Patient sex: F
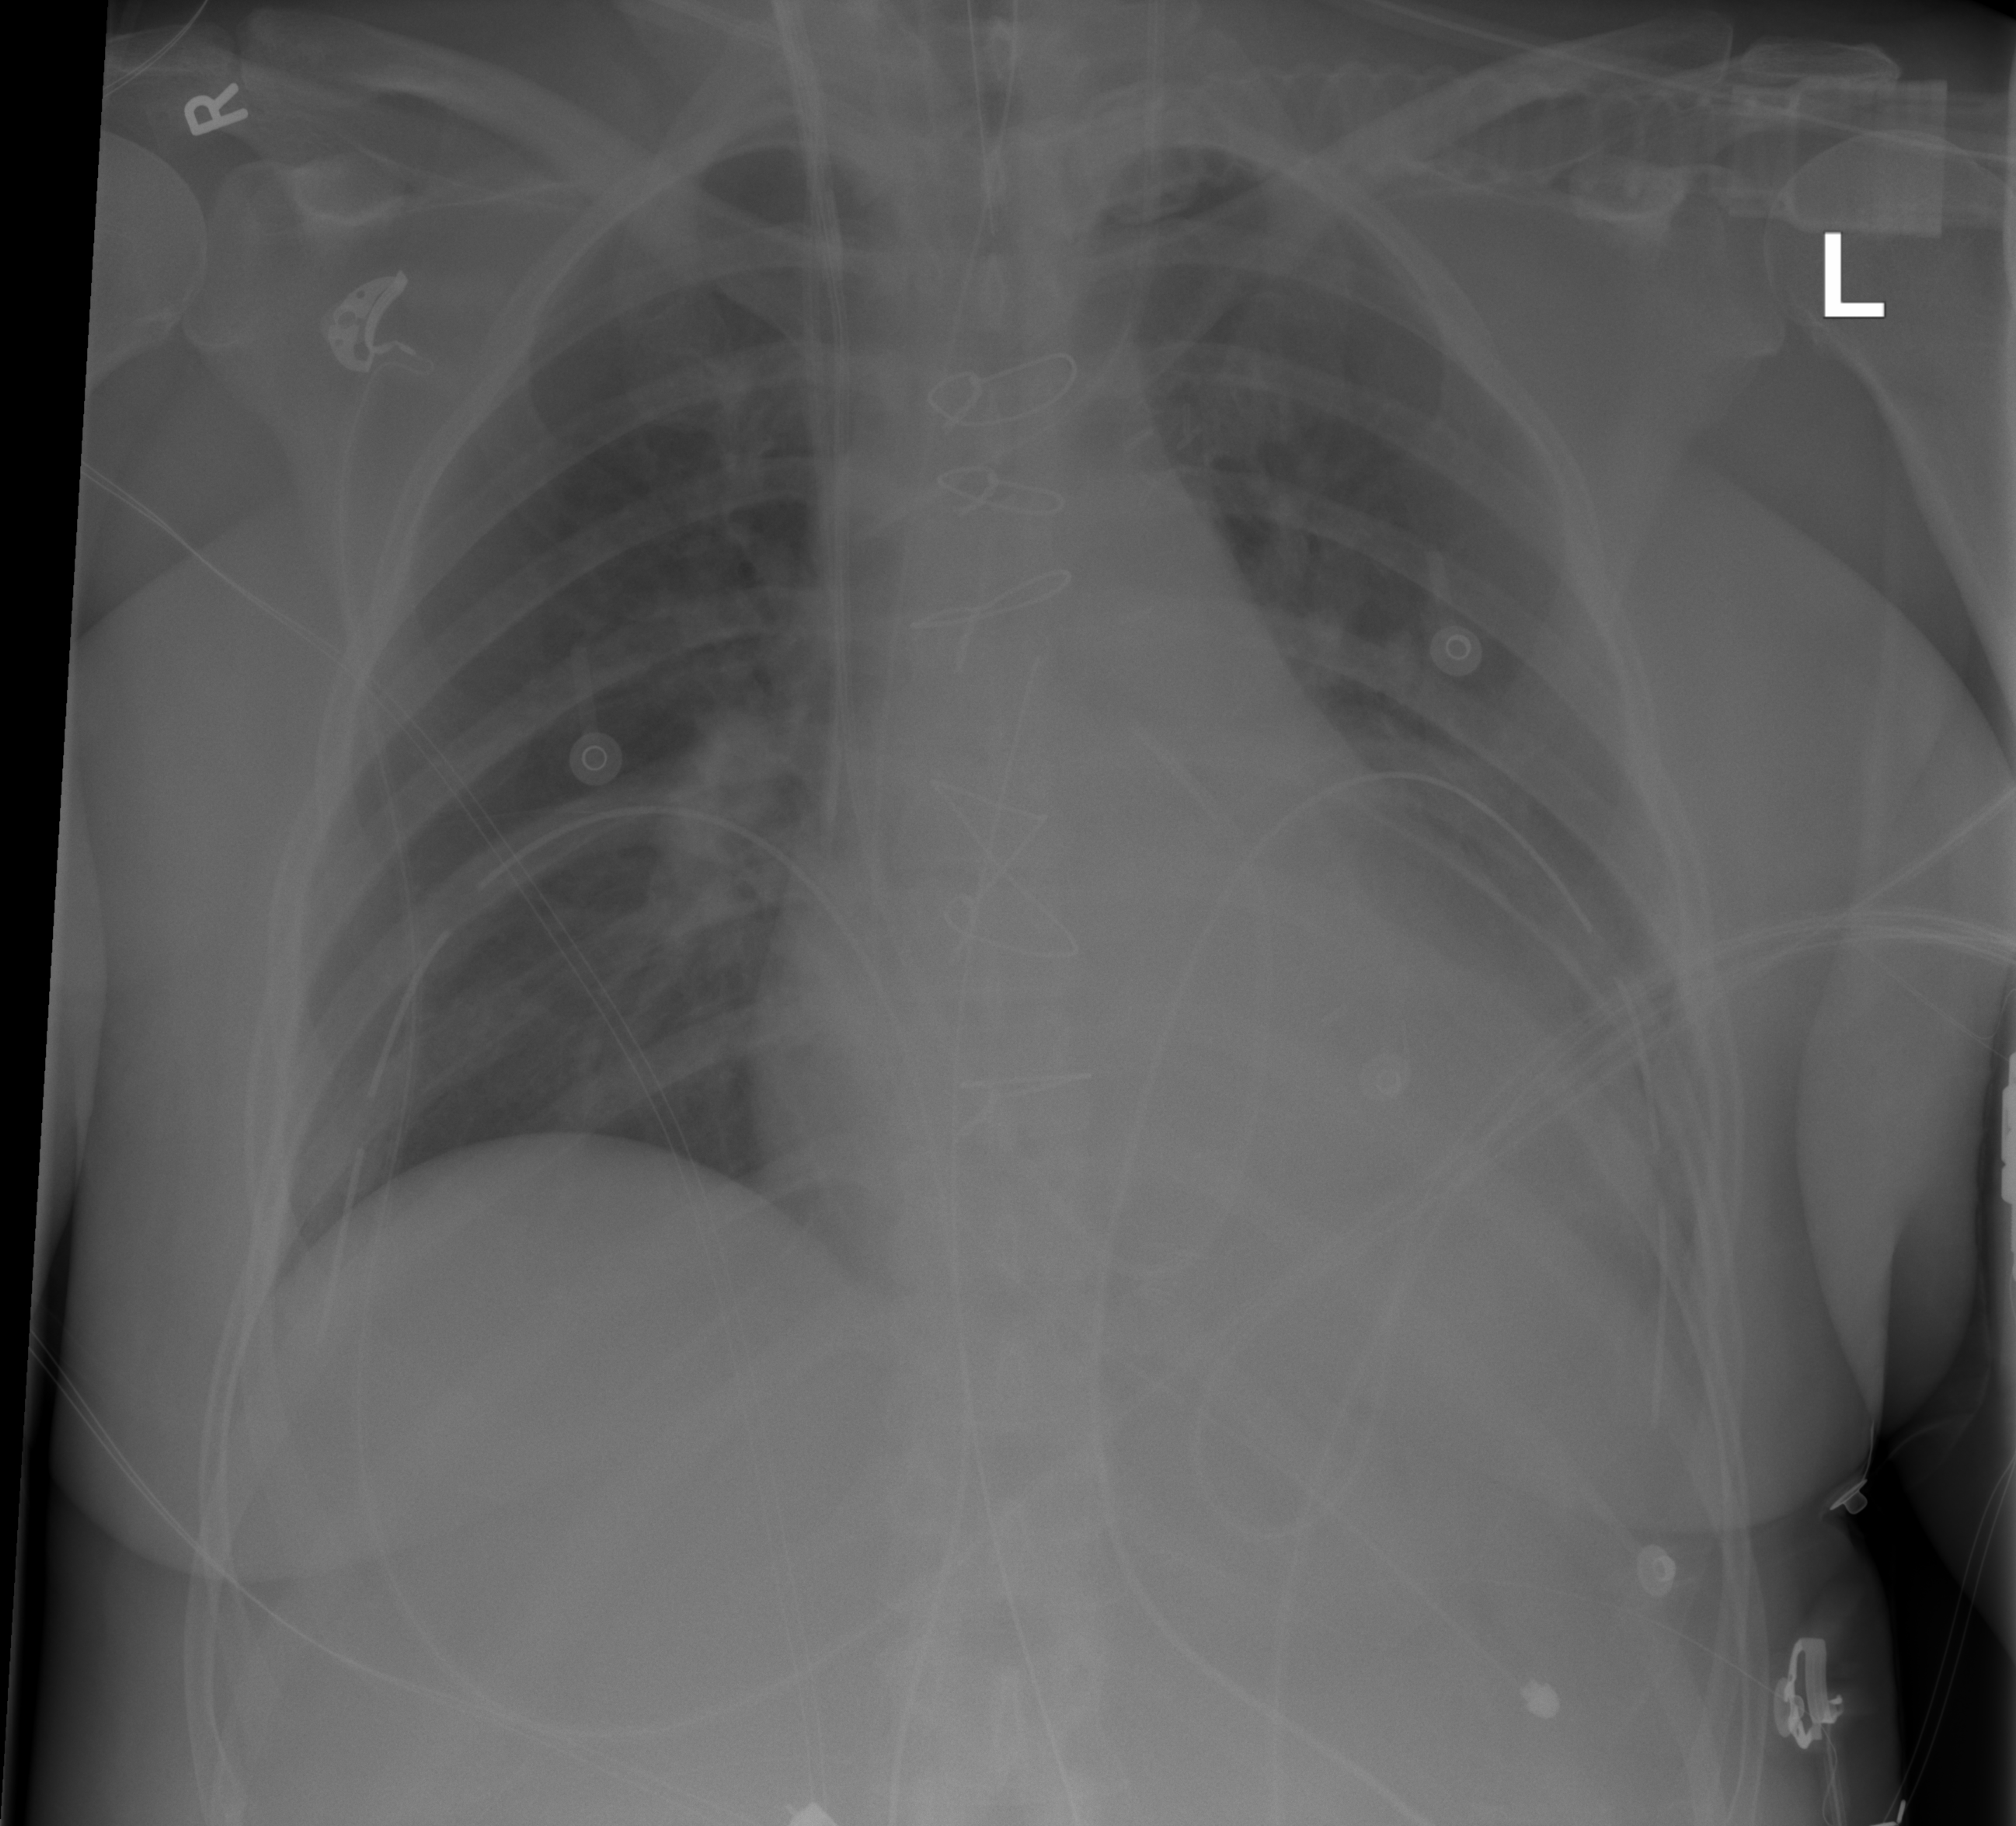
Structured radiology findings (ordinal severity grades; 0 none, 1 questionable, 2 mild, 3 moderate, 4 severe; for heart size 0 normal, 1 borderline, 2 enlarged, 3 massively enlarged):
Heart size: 2
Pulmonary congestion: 0
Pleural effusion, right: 0
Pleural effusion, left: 2
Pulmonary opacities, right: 0
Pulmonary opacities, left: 0
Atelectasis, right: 0
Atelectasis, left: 2